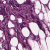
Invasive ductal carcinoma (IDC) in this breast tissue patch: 1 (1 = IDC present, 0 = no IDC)